Question: how to get vistors_sum and reviews_count in 3 table ?
see the bellow codes, how to get my result in one sql?
'''
SET FOREIGN_KEY_CHECKS=0;
-- ----------------------------
-- Table structure for 'a'
-- ----------------------------
DROP TABLE IF EXISTS 'a';
CREATE TABLE 'a' (
'products_id' int(11) NOT NULL,
'products_name' varchar(255) default NULL,
PRIMARY KEY ('products_id')
) ENGINE=MyISAM DEFAULT CHARSET=utf8;
-- ----------------------------
-- Records of a
-- ----------------------------
INSERT INTO 'a' VALUES ('1', 'jimmy');
INSERT INTO 'a' VALUES ('2', 'tina');
INSERT INTO 'a' VALUES ('3', 'emma');
SET FOREIGN_KEY_CHECKS=0;
-- ----------------------------
-- Table structure for 'b'
-- ----------------------------
DROP TABLE IF EXISTS 'b';
CREATE TABLE 'b' (
'id' int(11) NOT NULL auto_increment,
'products_id' int(11) NOT NULL,
'vistors' int(11) NOT NULL,
'date' date default NULL,
PRIMARY KEY ('id')
) ENGINE=MyISAM AUTO_INCREMENT=5 DEFAULT CHARSET=utf8;
-- ----------------------------
-- Records of b
-- ----------------------------
INSERT INTO 'b' VALUES ('1', '1', '1', '2013-11-13');
INSERT INTO 'b' VALUES ('2', '1', '2', '2013-11-04');
INSERT INTO 'b' VALUES ('3', '2', '1', '2013-11-13');
INSERT INTO 'b' VALUES ('4', '2', '3', '2013-11-13');
SET FOREIGN_KEY_CHECKS=0;
-- ----------------------------
-- Table structure for 'c'
-- ----------------------------
DROP TABLE IF EXISTS 'c';
CREATE TABLE 'c' (
'id' int(11) NOT NULL auto_increment,
'products_id' int(11) NOT NULL,
'review_content' varchar(255) default NULL,
'date' date default NULL,
PRIMARY KEY ('id')
) ENGINE=MyISAM AUTO_INCREMENT=5 DEFAULT CHARSET=utf8;
-- ----------------------------
-- Records of c
-- ----------------------------
INSERT INTO 'c' VALUES ('1', '1', 'hello', '2013-11-13');
INSERT INTO 'c' VALUES ('2', '1', 'world', '2013-11-13');
INSERT INTO 'c' VALUES ('3', '2', 'good', '2013-11-12');
INSERT INTO 'c' VALUES ('4', '3', 'boy', '2013-11-13');
'''

this code bellow can do but the date condition is in sub children temp table. this make the sql not flexible (if I want to query any time not 2013-11-13)
'''
select
a.products_id,
a.products_name,
b.vistors_sum,
c.reviews_count
from
a
left join
(
select
b.products_id,
b.date,
sum(b.vistors) as vistors_sum
from b
where b.date = '2013-11-13'
group by b.products_id
) as b on a.products_id = b.products_id
left join
(
select
c.products_id,
count(c.products_id) as reviews_count
from c
where c.date = '2013-11-13'
group by c.products_id
) as c on a.products_id = c.products_id
'''
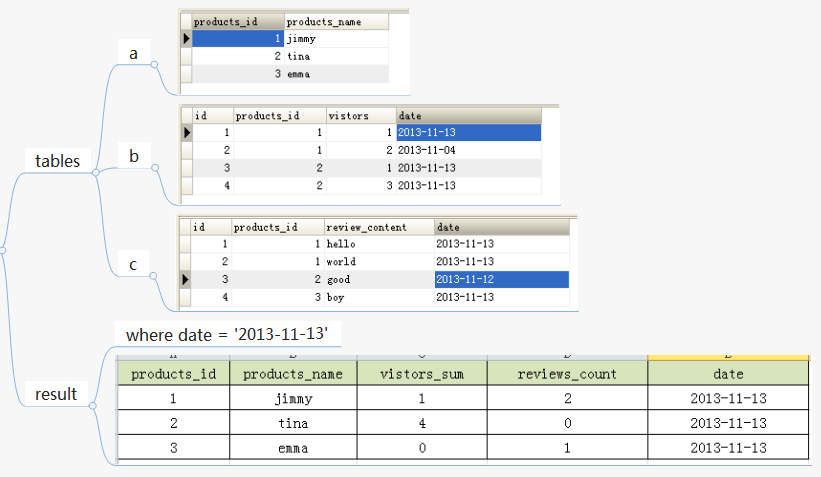
Answer: <URL>
'''
select a.products_id,
products_name,
COALESCE(b.sum_visitors,0) as sum_visitors,
COALESCE(c.count_comments,0) as count_comments
from a
left join
( SELECT products_id,sum(vistors) as sum_visitors
FROM b
WHERE date='2013-11-13'
GROUP BY products_id
) as b
on (a.products_id=b.products_id)
left join
(
SELECT products_id,count(*) as count_comments
FROM c
WHERE date='2013-11-13'
GROUP BY products_id
) as c
on (a.products_id=c.products_id)
'''